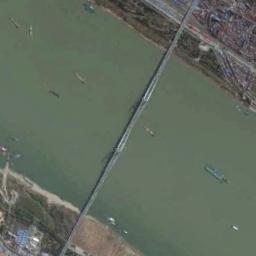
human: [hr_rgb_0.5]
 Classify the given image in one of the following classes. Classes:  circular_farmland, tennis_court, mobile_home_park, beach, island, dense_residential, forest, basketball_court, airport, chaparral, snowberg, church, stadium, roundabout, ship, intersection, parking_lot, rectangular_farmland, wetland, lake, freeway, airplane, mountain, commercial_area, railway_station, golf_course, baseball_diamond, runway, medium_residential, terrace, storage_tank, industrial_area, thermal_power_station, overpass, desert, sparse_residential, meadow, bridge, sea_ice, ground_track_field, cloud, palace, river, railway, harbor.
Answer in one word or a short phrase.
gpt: bridge